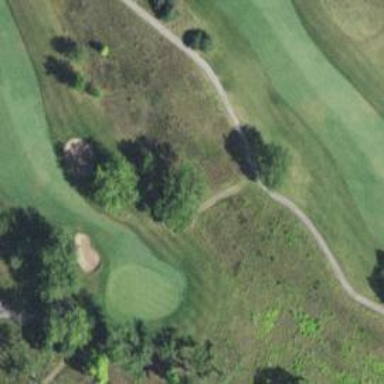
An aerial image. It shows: Footway that resembles golf path.